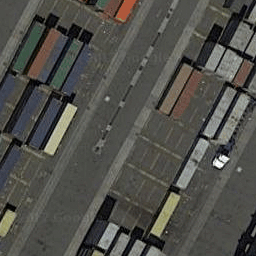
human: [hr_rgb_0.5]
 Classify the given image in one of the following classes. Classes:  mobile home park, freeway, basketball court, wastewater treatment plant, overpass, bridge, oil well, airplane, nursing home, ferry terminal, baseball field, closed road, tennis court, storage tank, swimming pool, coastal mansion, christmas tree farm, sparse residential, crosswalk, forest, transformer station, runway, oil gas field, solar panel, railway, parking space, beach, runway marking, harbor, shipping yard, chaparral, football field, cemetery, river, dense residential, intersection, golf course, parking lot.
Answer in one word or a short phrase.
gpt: shipping yard